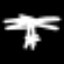
Label: palm tree